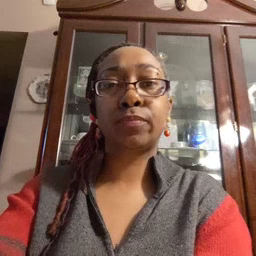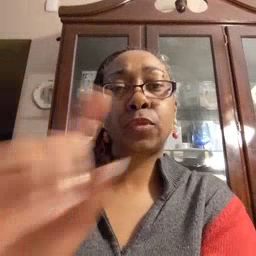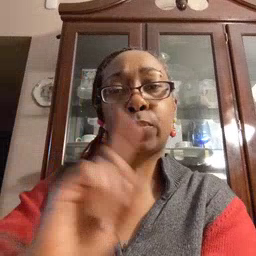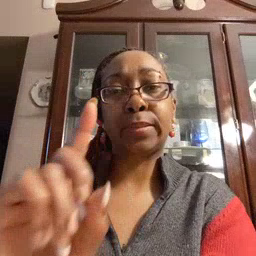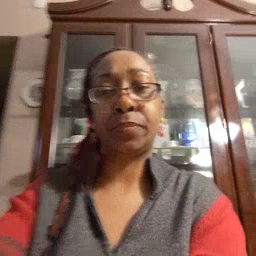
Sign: where